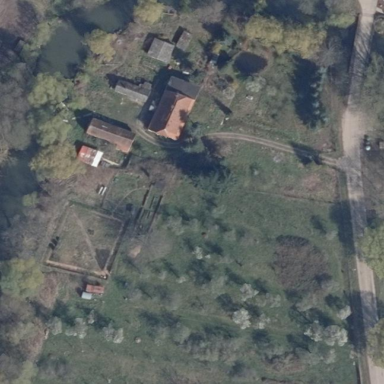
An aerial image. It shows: Garden that is leisure land.